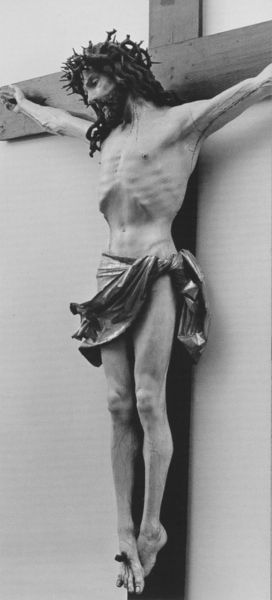
Titel: Kruzifixus des Hochaltars
Künstler: Niclas Gerhaerts von Leyden
Standort: Nördlingen
Institution: St. Georg
Schlagwörter: akt, hand, kopf, körper, lendenschurz, nackt, weiß, brust, holz, schwarz, blick, tuch, bart, arme, augen, gesicht, kirche, haare, krone, locken, skulptur, beine, füße, realistisch, gesenkt, nabel, bauch, knie, nagel, nägel, bemalt, foto, blut, dürr, hager, lende, lendentuch, sehnig, kreuz, nackig, rippen, kniee, schwarzweiß, kranz, schnitzerei, leintuch, ausgestreckt, christus, jesus, jesus christus, kreuzigung, pieta, leid, leiden, schmerz, adern, dornen, kruzifix, gekreuzigt, dornenkrone, genagelt, leinentuch, dornenkranz, kreut, gekreuzigter, gliedmaßen, überlang, criicifixus, crucifixus, 3 nägel